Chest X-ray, PA view. Patient: 69 years old, sex F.
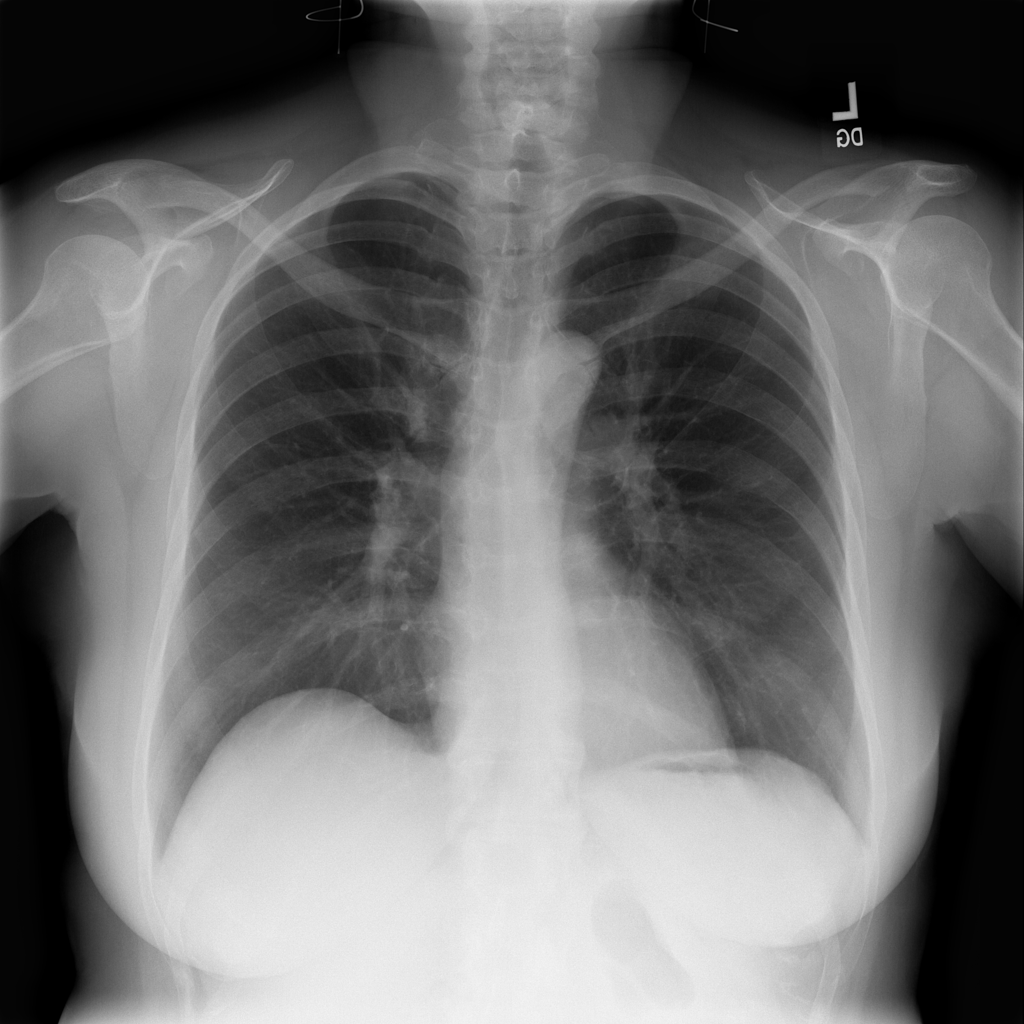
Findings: No Finding